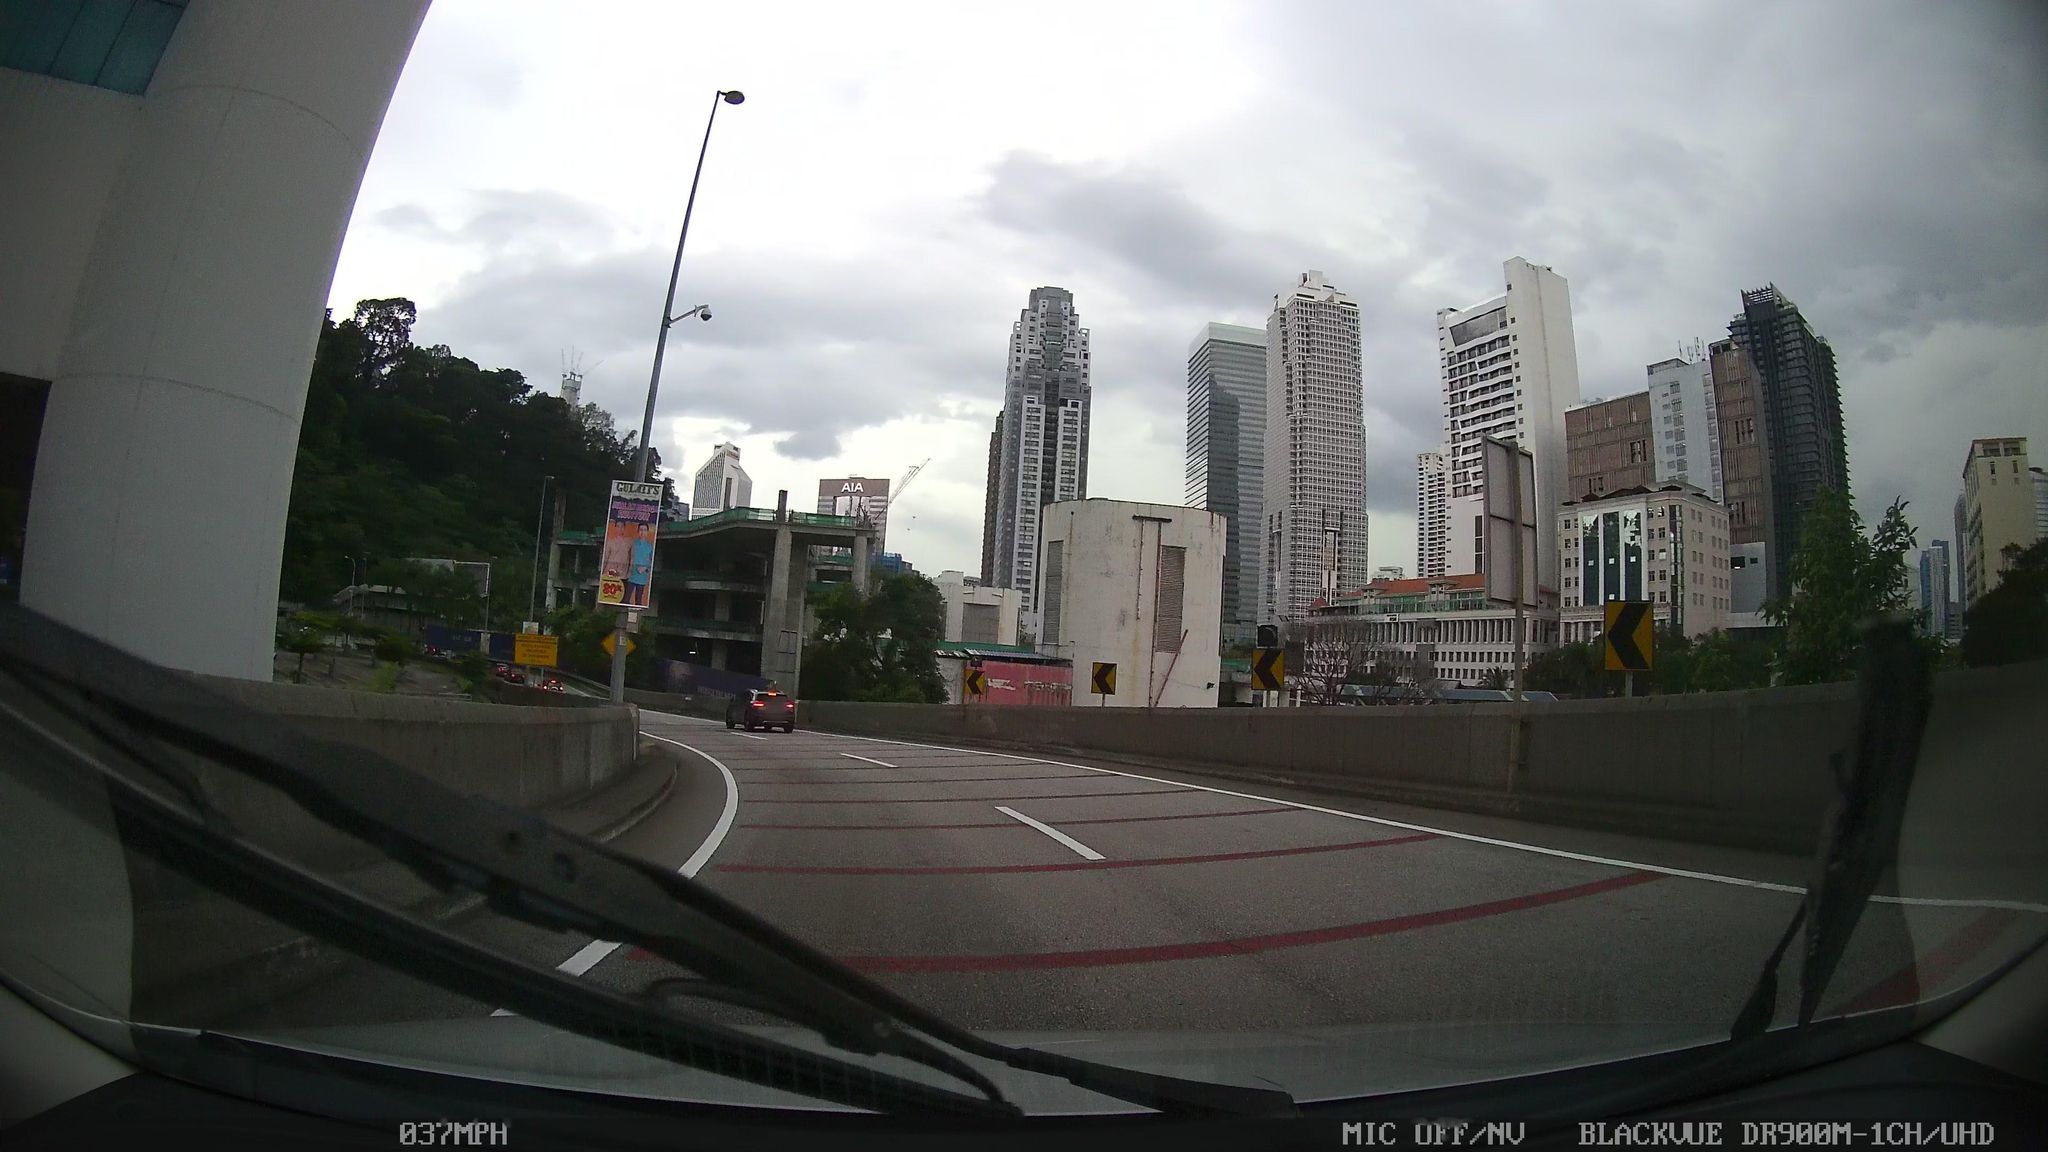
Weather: cloudy
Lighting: day
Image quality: good
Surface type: driving surface
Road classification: motorway_link, motorway
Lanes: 2
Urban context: urban centre
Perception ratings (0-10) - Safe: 2.53, Lively: 7.76, Beautiful: 1.9, Boring: 1.43, Depressing: 2.88, Wealthy: 4.57